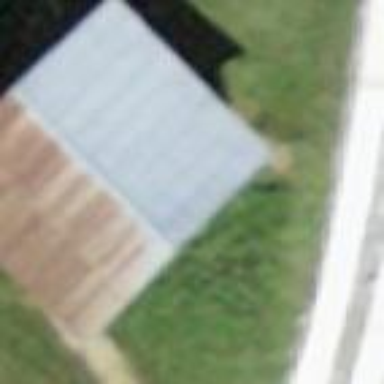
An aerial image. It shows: Shed building.